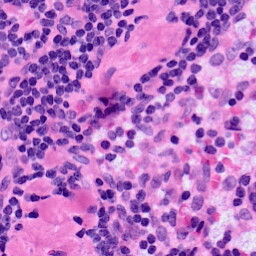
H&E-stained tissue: LymphNode